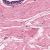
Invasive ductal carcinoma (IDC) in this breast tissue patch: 0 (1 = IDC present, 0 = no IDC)